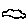
Label: cloud